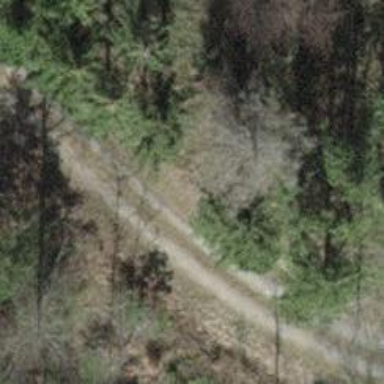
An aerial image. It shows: Grass track with grade3 track type.